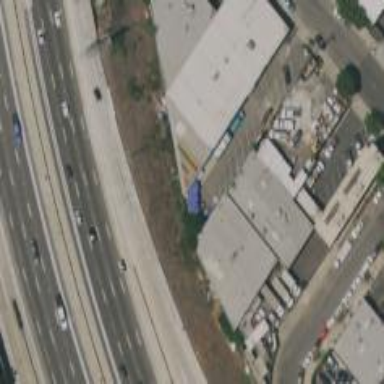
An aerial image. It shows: Industrial building.